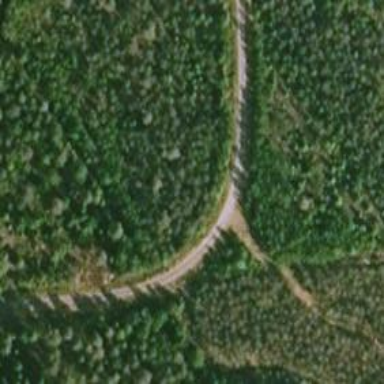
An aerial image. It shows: Unclassified road.